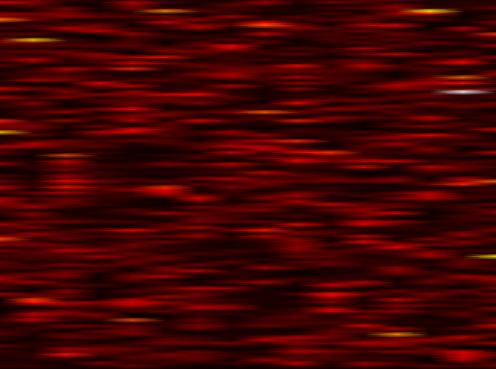
Label: FBMC